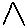
Label: star